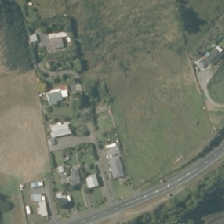
Land cover: urban_build_up